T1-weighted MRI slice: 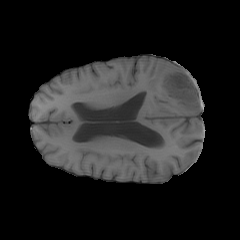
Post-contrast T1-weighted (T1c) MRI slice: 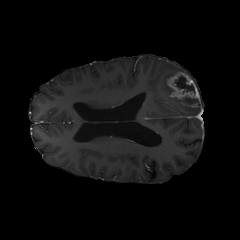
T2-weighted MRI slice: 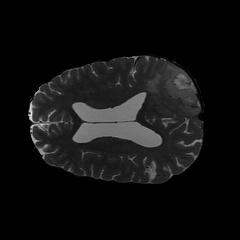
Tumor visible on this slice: yes